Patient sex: F
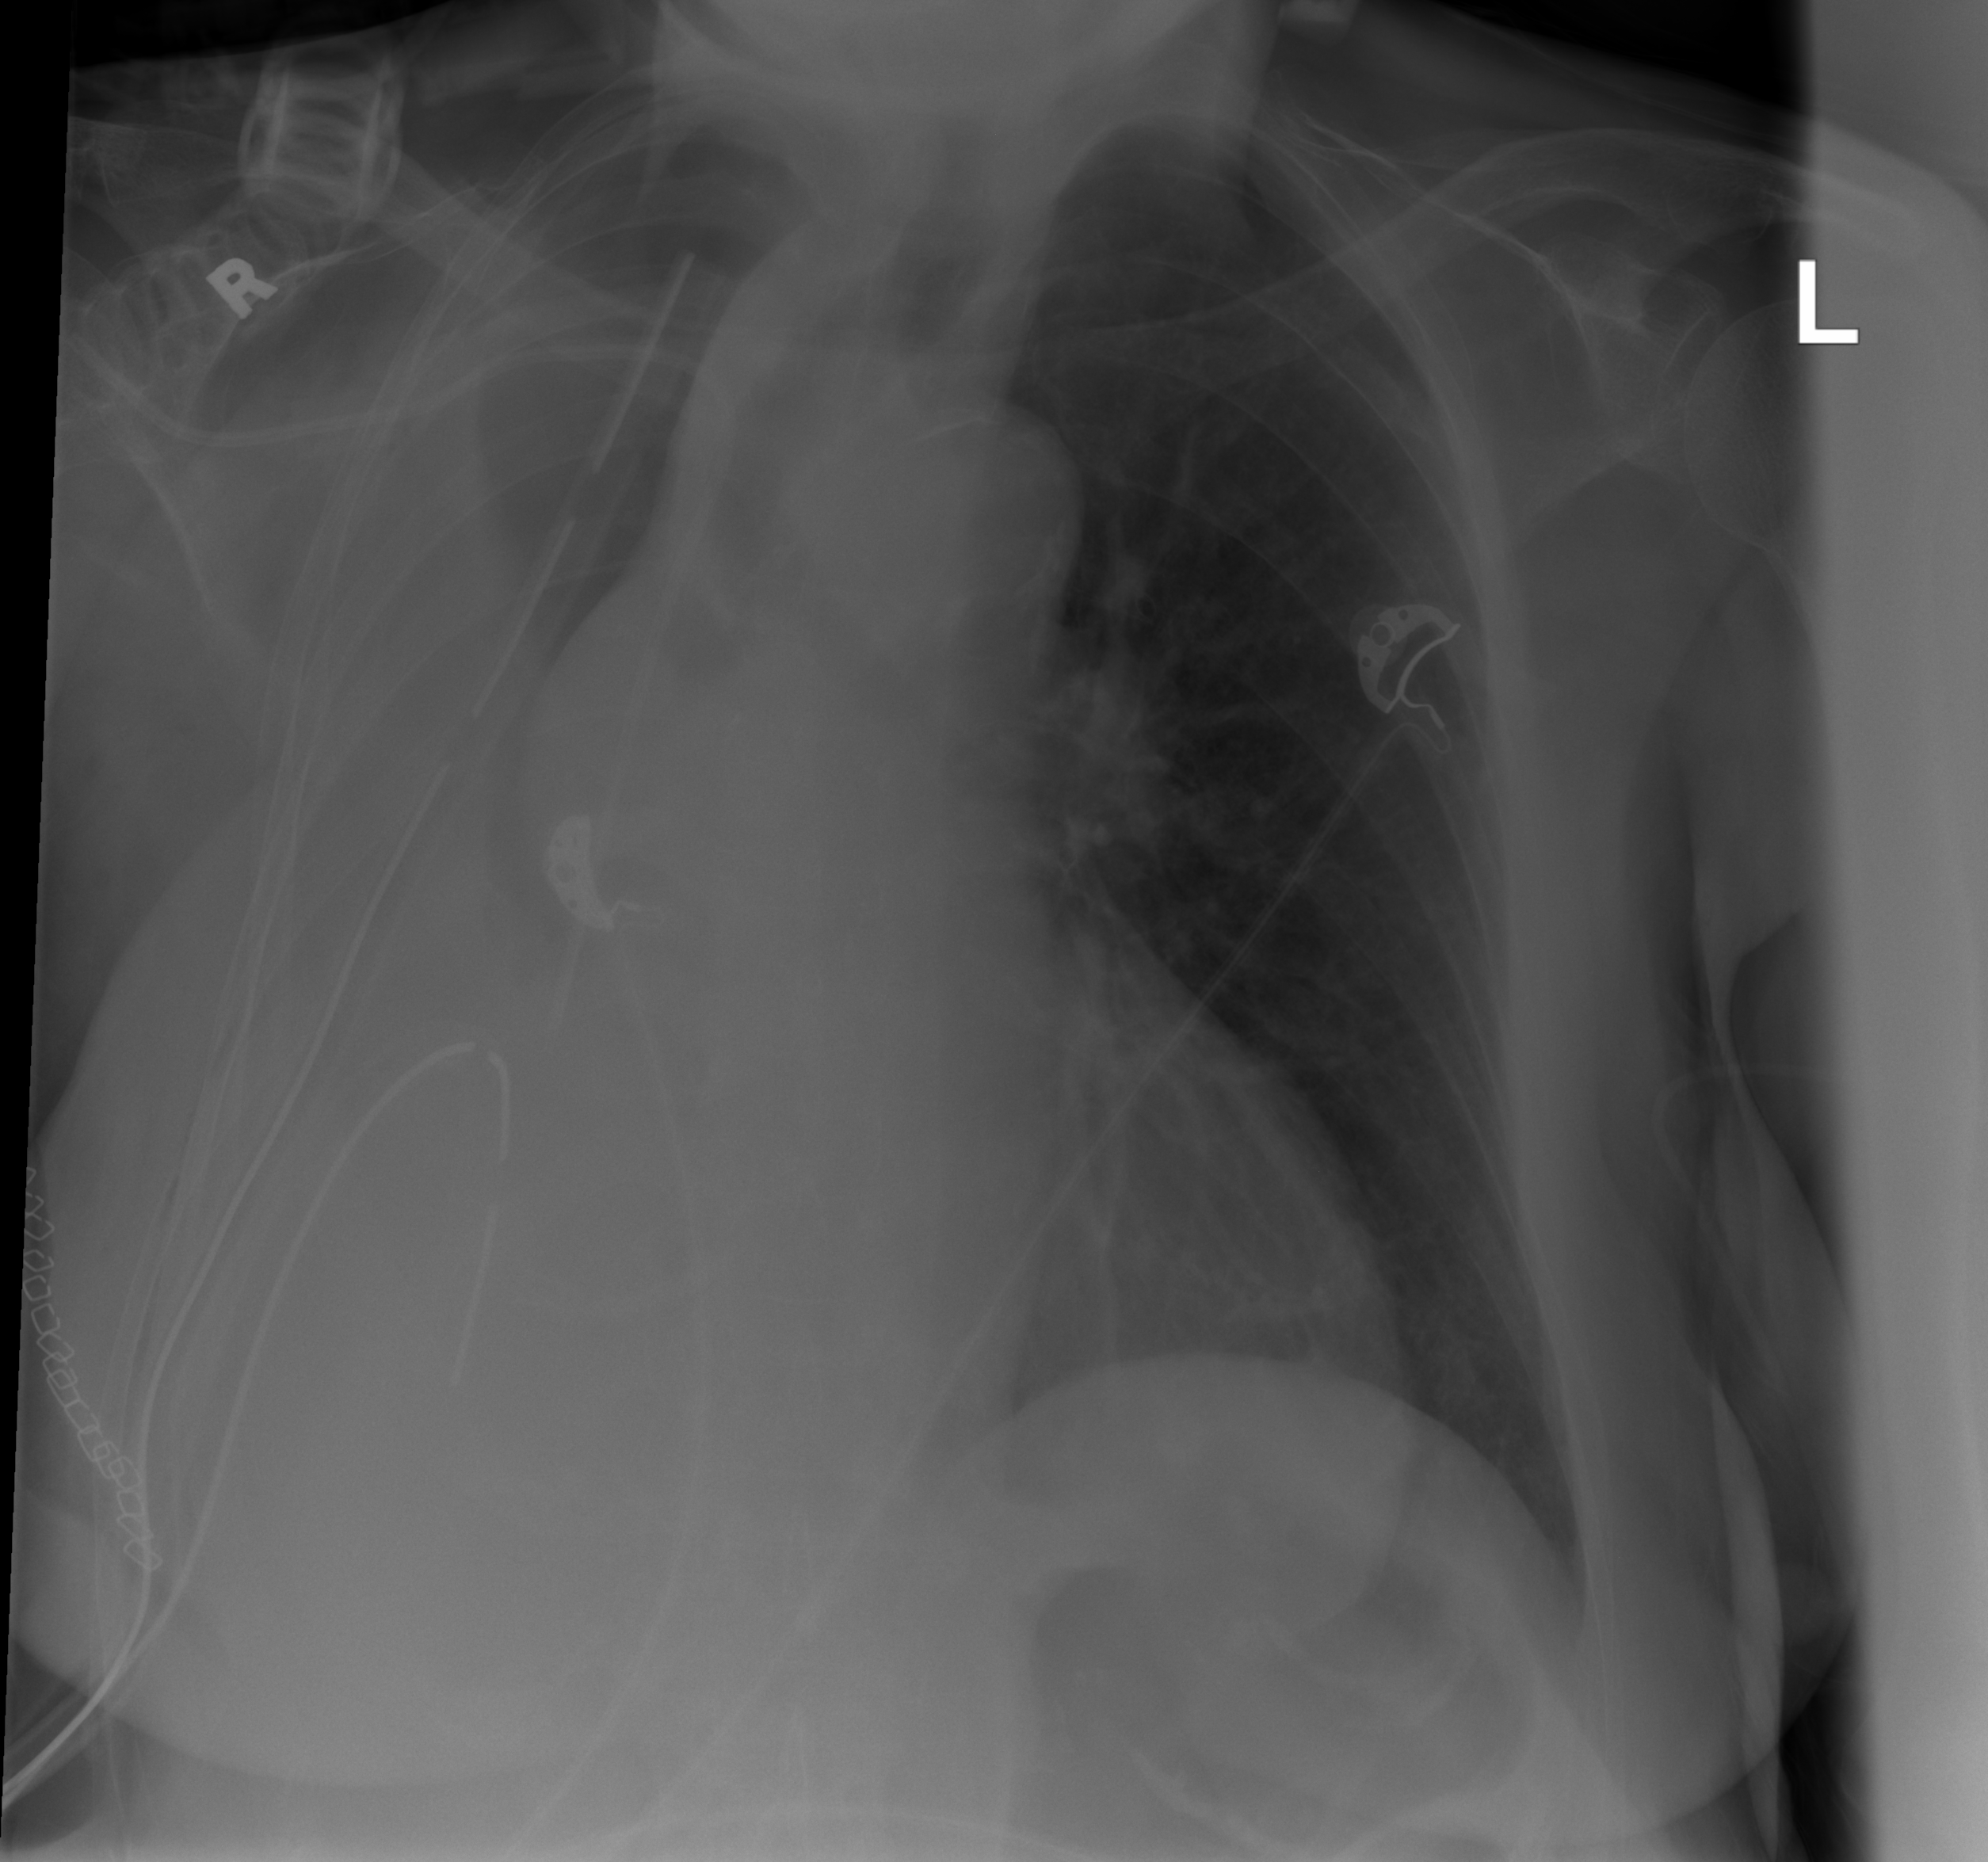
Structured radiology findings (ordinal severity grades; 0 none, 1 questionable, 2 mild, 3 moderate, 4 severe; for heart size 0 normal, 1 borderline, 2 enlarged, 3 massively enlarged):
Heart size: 1
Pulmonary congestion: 0
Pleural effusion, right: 4
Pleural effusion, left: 0
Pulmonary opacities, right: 1
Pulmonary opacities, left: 0
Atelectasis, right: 3
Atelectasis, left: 0